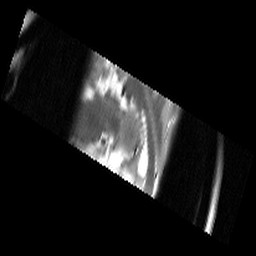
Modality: T2w
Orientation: sagittal
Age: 18
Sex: female
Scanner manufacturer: siemens
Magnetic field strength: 3 T
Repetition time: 6.27 s
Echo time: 0.064 s